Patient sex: M
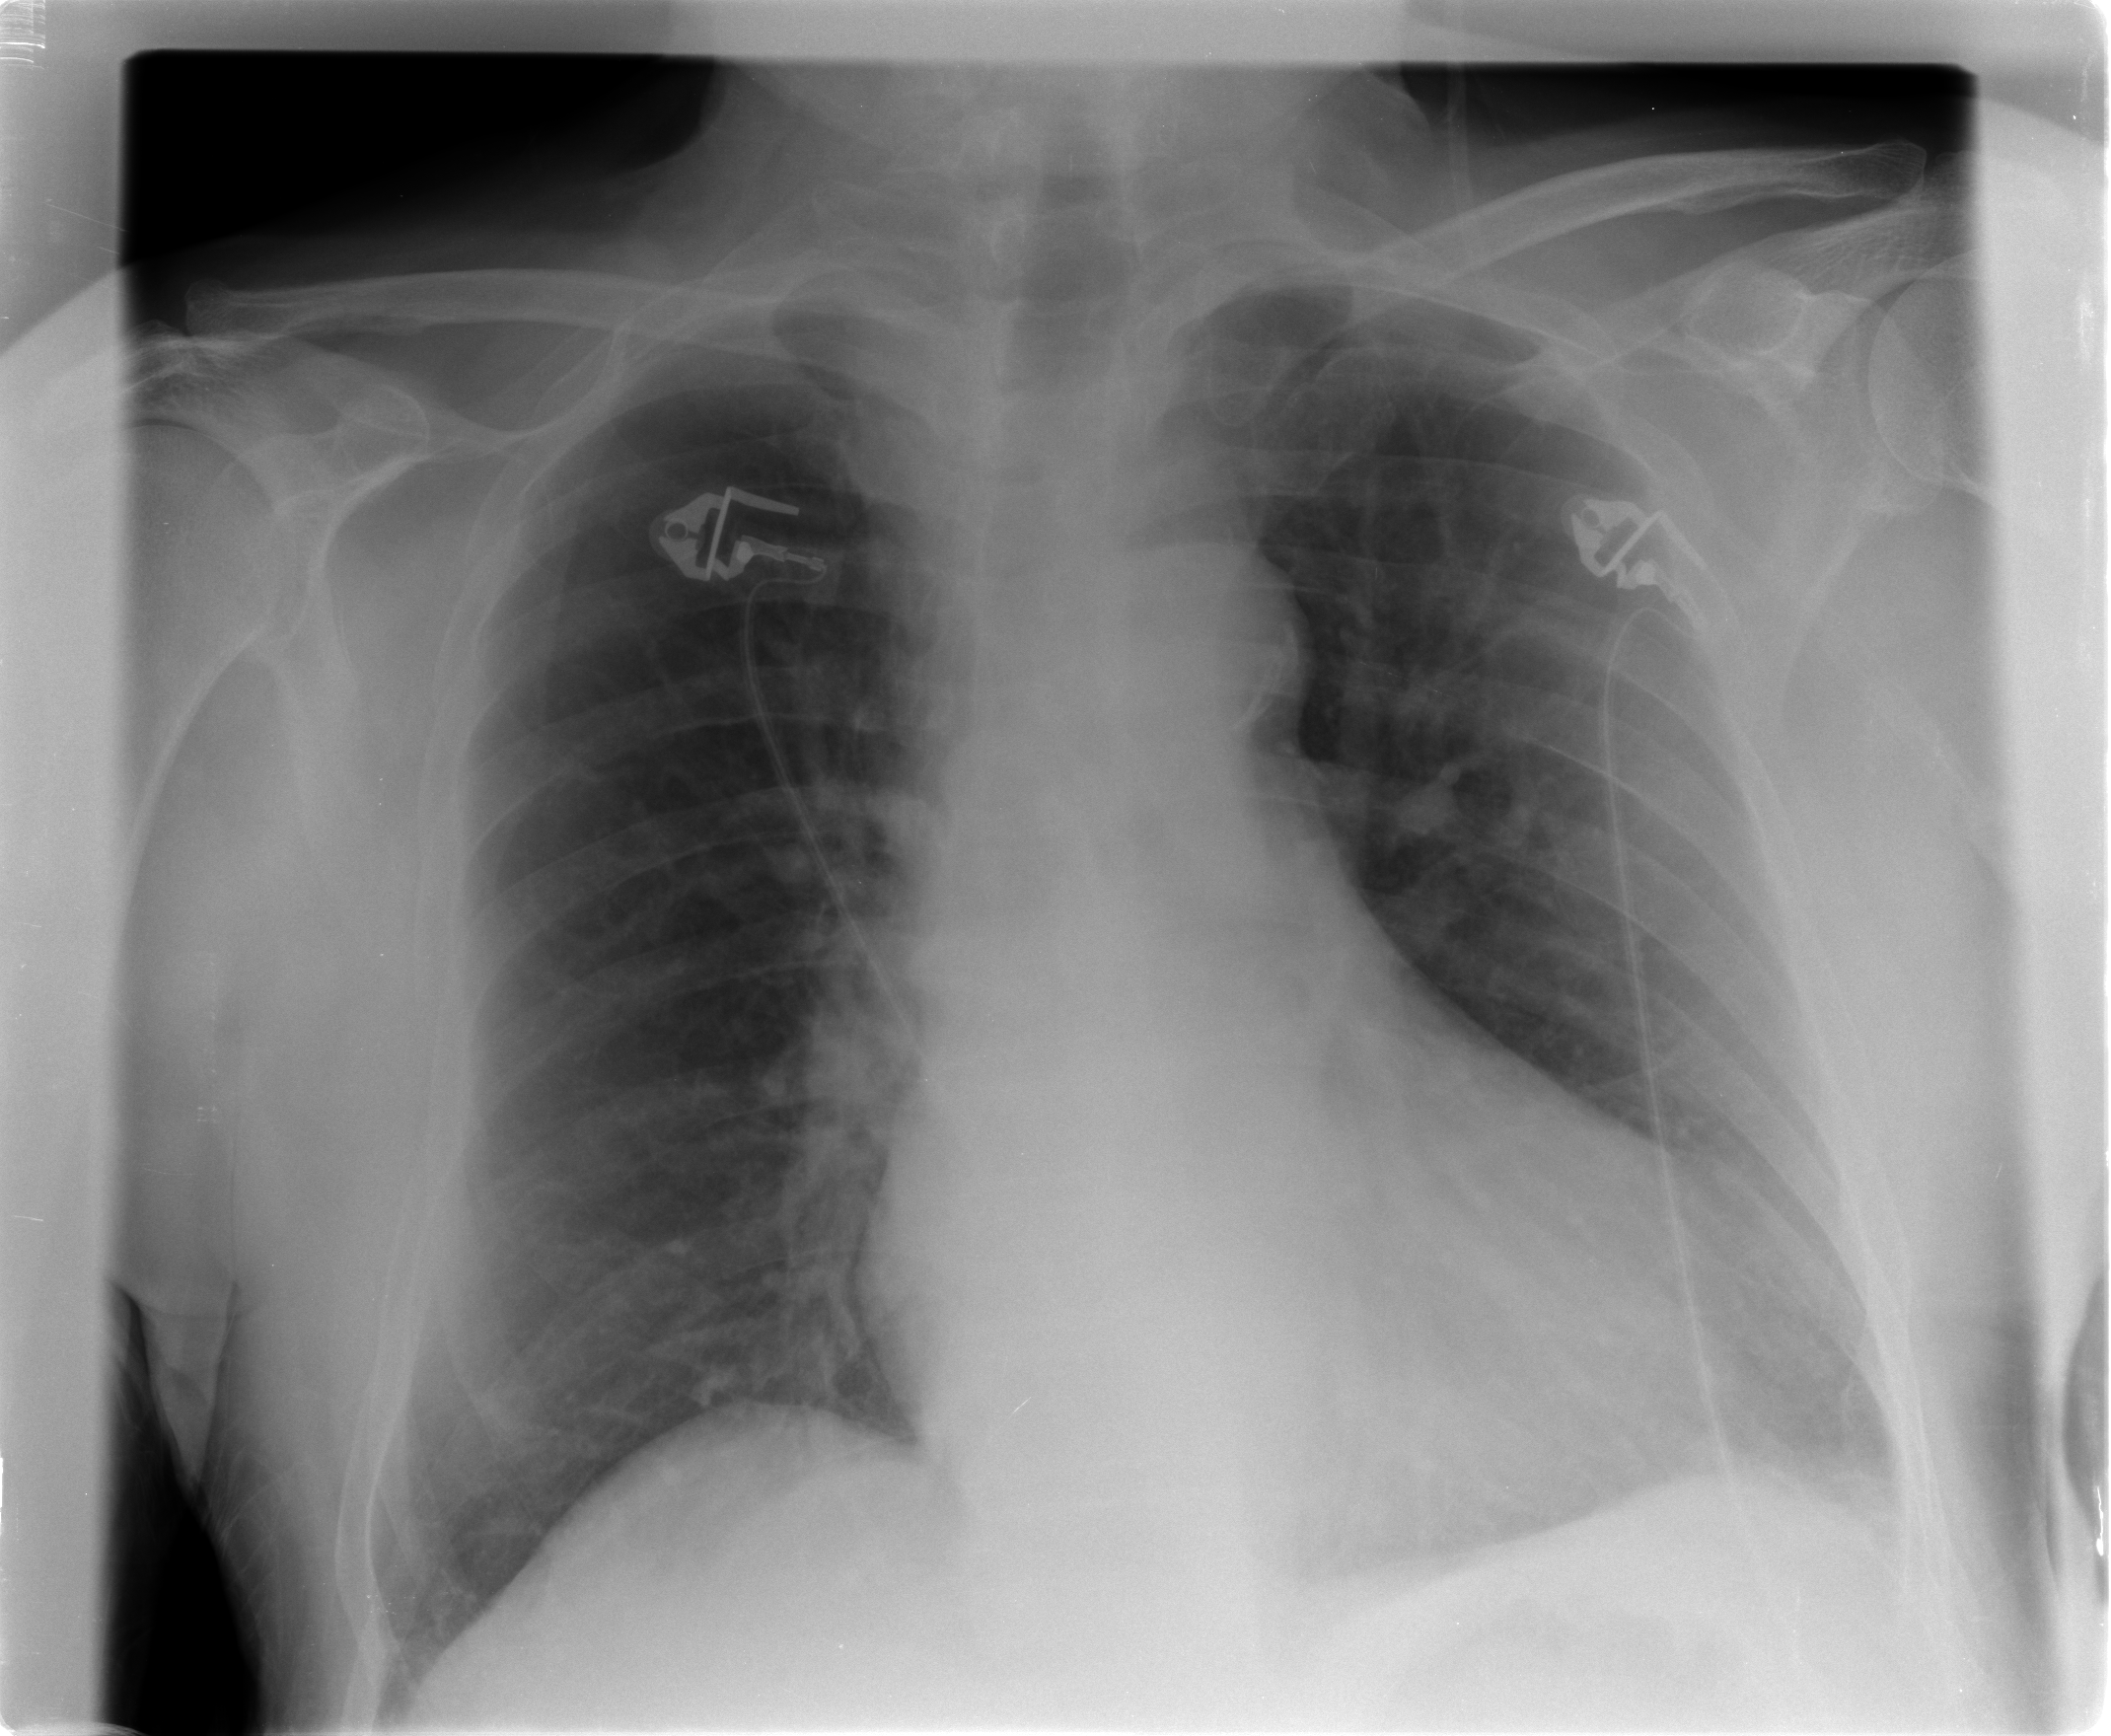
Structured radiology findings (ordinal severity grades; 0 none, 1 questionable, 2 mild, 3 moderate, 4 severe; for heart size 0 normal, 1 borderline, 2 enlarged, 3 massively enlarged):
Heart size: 2
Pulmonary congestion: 0
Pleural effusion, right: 0
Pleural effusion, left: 2
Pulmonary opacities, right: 0
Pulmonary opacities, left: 0
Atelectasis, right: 1
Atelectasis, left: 1